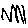
Label: zigzag